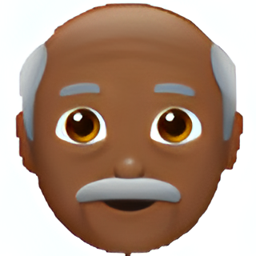
Name: older man
Emoji: 👴🏾
Group: People & Body
Sub-group: person